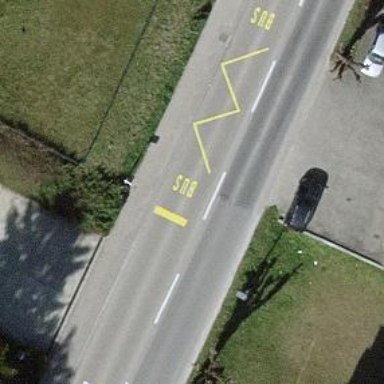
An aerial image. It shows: Public transport stop position.